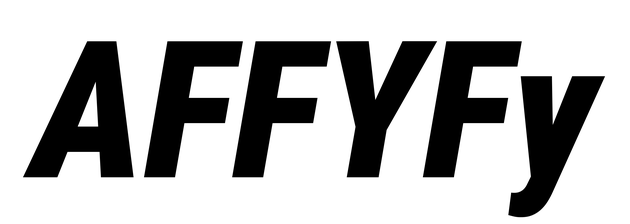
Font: Roboto-Italic_Condensed_Black_Italic